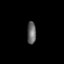
Tissue: prostate
Cell type: T cells
Senescence score: 0.3049
Nuclear area (px): 196
Mean DAPI intensity: 102.872